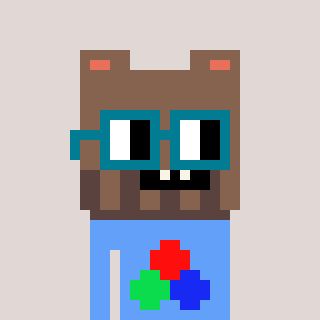
a pixel art character with square dark green glasses, a bear-shaped head and a blue-colored body on a warm background